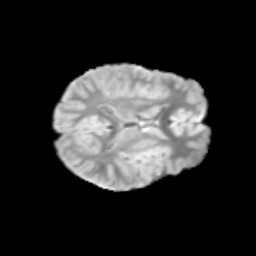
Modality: T2w
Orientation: axial
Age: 9
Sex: male
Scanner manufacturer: siemens
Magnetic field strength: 3 T
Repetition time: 3.8 s
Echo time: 0.07 s